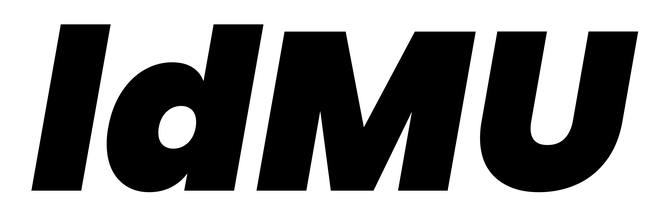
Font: Poppins-BlackItalic